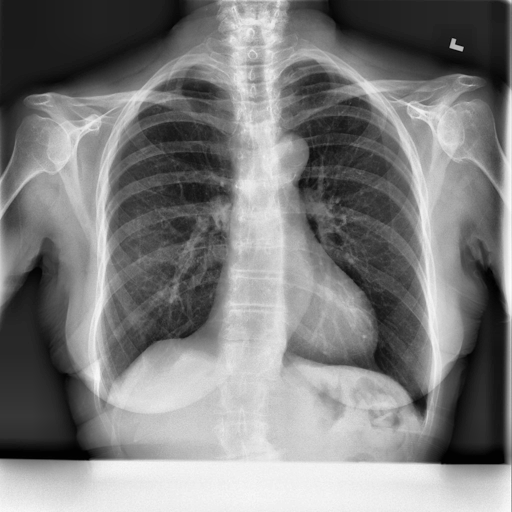
Finding: NORMAL